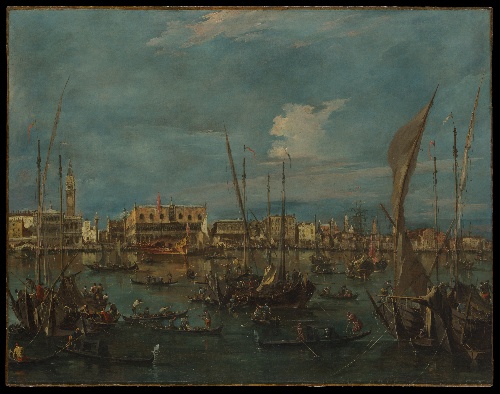
Title: Venice from the Bacino di San Marco
Artist: Francesco Guardi
Artist bio: Italian, Venice 1712–1793 Venice
Date: ca. 1765–75
Object type: Painting
Classification: Paintings
Medium: Oil on canvas
Dimensions: 48 x 60 in. (121.9 x 152.4 cm)
Department: European Paintings
Credit line: Bequest of Adele L. Lehman, in memory of Arthur Lehman, 1965
Accession year: 1965
Repository: Metropolitan Museum of Art, New York, NY
Tags: Buildings|Cities|Boats|Harbors|Venice